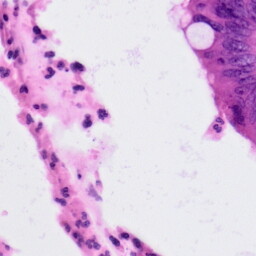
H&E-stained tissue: Colon